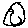
Label: moon